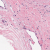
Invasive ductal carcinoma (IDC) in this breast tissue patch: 0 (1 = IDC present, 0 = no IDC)